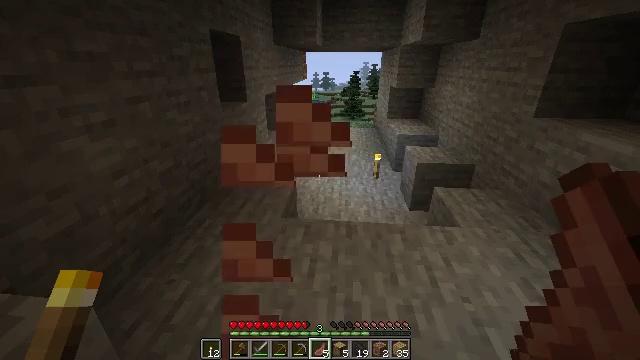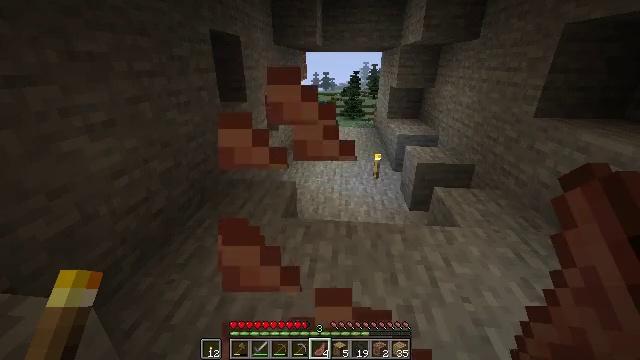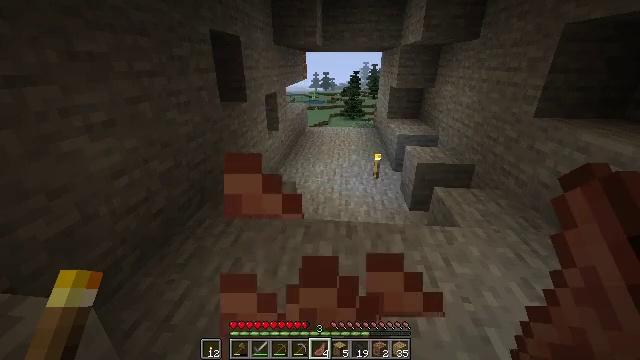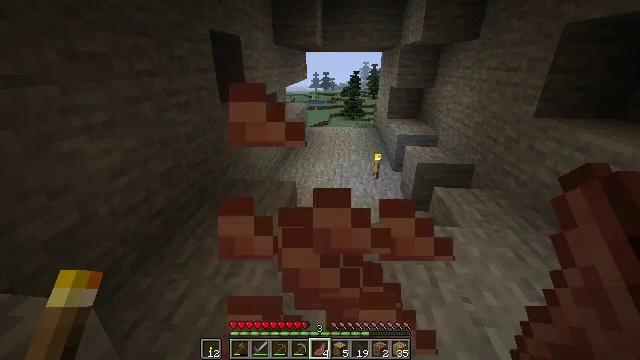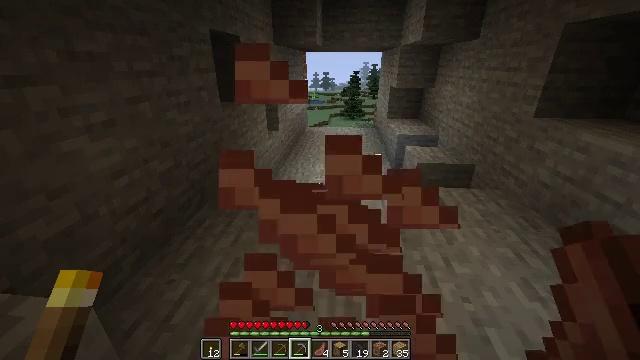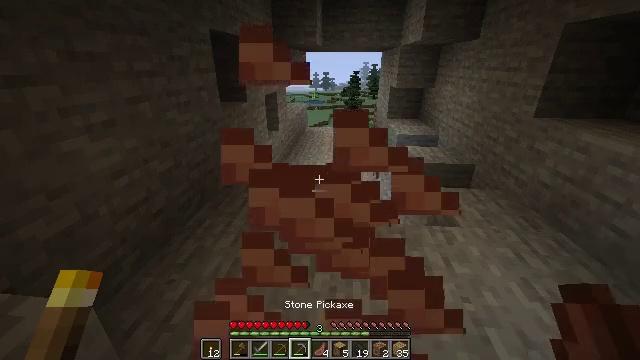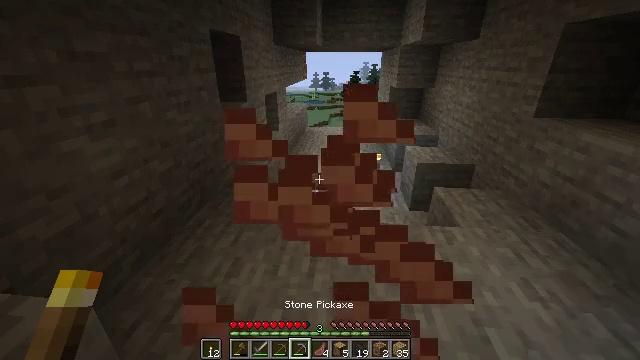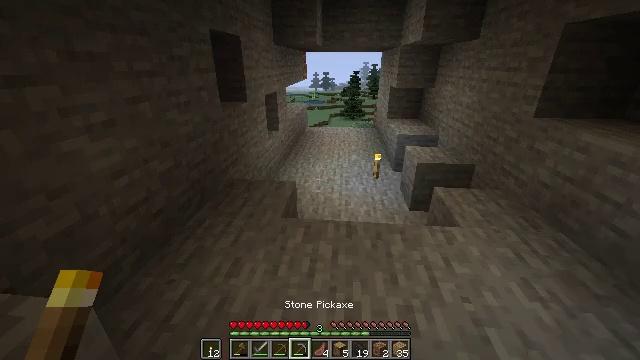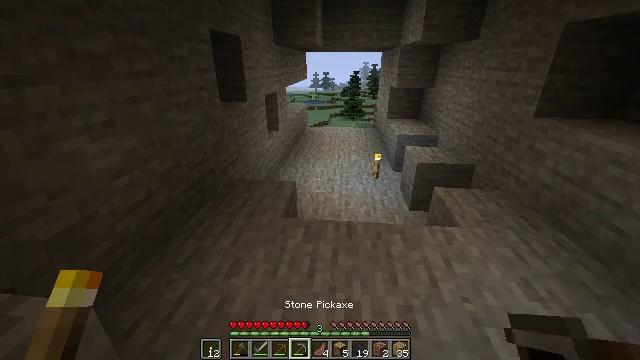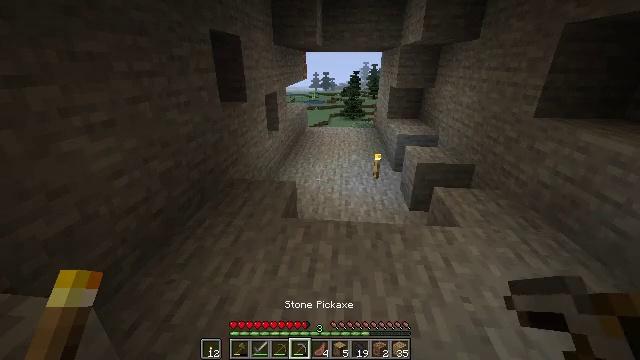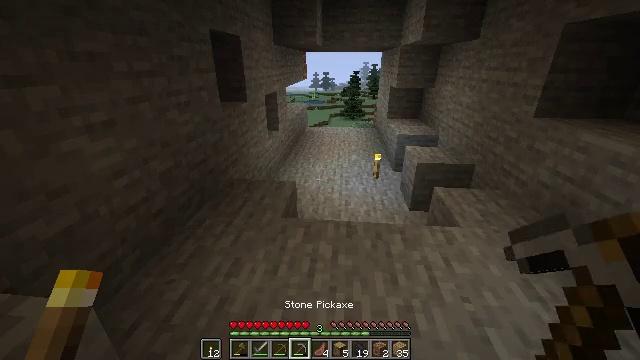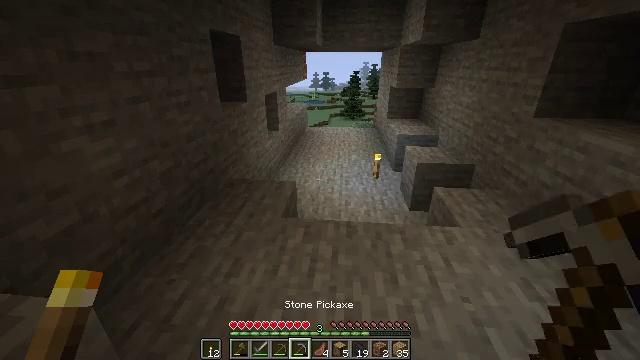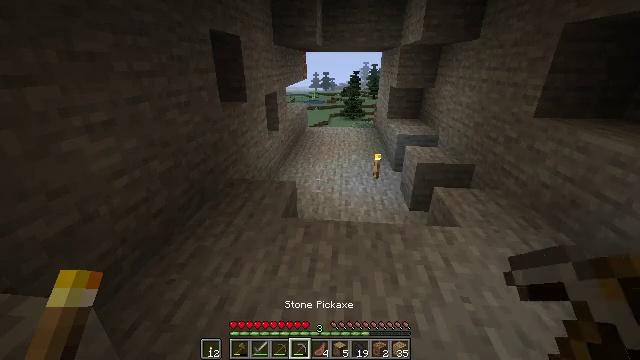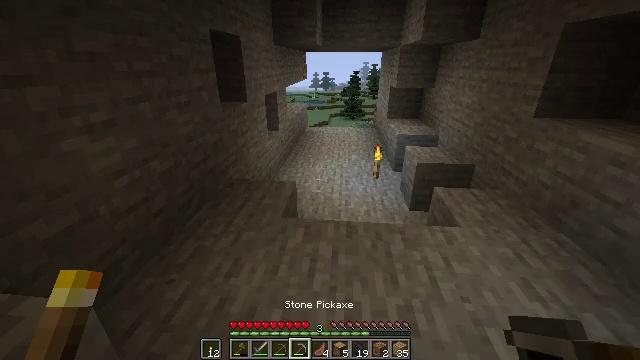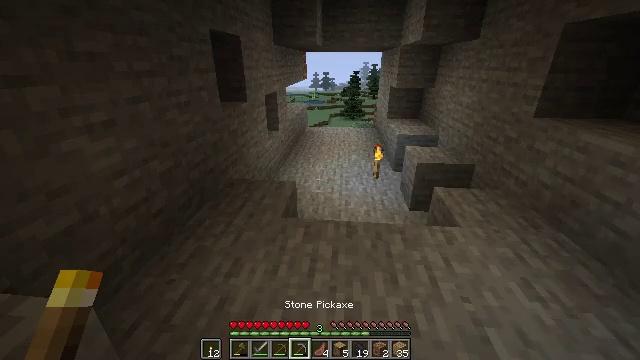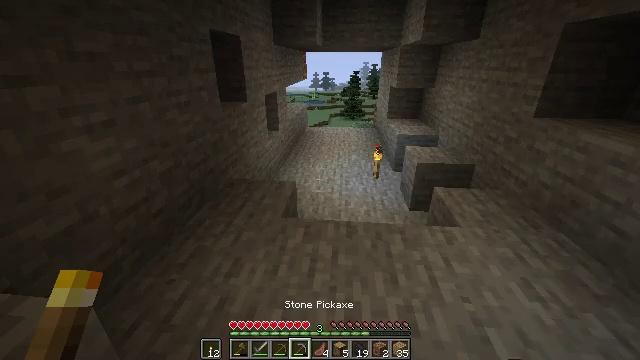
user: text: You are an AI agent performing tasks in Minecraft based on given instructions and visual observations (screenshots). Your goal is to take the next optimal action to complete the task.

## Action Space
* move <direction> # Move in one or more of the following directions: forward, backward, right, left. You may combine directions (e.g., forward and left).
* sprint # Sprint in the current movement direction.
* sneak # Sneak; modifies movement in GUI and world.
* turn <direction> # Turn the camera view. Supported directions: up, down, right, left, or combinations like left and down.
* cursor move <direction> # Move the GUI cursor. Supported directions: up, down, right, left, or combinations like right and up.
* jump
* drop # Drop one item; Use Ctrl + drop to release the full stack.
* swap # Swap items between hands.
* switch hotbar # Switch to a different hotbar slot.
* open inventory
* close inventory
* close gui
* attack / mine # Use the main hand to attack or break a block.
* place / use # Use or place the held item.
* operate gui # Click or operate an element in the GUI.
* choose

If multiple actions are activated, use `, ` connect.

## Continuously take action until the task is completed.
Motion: motion action
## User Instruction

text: Gather grass block for landscaping.
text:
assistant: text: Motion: use / place
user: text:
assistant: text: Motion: use / place
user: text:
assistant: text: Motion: use / place
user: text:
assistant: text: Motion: switch to hotbar 4
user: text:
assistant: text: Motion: switch to hotbar 4
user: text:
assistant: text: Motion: switch to hotbar 4
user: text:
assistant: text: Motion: switch to hotbar 4
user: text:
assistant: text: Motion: no_op
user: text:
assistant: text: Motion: no_op
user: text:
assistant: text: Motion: no_op
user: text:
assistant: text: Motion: no_op
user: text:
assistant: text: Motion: no_op
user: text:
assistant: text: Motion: no_op
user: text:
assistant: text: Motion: no_op
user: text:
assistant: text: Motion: no_op
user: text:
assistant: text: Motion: no_op
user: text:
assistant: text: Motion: no_op
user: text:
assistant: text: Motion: no_op
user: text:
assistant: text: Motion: open inventory
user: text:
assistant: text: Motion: open inventory
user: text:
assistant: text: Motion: open inventory
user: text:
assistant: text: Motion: no_op
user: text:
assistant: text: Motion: no_op
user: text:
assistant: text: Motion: no_op
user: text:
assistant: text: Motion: no_op
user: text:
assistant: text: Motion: cursor move right and down
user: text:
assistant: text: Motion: cursor move right and down
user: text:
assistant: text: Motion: cursor move down
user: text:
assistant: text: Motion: no_op
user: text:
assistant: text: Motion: no_op